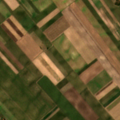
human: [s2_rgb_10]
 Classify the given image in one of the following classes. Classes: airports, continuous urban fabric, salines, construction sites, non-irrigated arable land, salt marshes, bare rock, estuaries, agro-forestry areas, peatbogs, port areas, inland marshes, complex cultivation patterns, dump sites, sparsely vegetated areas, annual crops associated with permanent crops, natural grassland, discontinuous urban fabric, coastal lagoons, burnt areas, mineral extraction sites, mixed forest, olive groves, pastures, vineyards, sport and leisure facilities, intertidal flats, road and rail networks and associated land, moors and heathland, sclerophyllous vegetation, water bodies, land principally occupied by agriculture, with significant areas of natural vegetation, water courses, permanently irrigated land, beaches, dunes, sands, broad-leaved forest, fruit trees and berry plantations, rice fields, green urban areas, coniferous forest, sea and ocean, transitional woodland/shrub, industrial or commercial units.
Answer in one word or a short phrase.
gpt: non-irrigated arable land